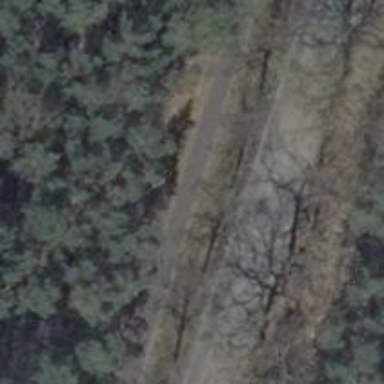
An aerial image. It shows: Asphalt path.